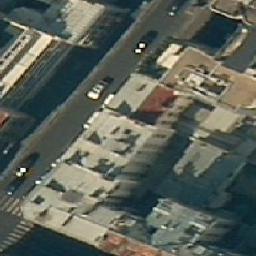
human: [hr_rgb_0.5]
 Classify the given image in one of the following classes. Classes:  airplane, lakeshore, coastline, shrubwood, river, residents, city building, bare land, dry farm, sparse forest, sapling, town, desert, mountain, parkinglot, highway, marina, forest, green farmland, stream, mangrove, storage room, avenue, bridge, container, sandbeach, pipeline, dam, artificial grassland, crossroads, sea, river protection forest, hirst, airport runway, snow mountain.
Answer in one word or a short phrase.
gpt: city building